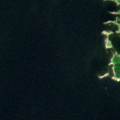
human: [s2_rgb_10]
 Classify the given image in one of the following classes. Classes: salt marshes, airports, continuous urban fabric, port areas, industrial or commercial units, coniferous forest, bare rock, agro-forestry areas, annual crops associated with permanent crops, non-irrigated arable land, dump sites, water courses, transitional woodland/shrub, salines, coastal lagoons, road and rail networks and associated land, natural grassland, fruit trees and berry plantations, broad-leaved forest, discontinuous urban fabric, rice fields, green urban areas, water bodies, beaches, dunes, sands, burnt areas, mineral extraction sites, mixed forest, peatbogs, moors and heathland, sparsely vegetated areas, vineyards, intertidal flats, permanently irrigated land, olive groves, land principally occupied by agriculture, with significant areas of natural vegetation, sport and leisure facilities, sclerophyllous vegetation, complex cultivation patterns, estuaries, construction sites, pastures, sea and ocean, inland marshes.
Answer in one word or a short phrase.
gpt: sea and ocean